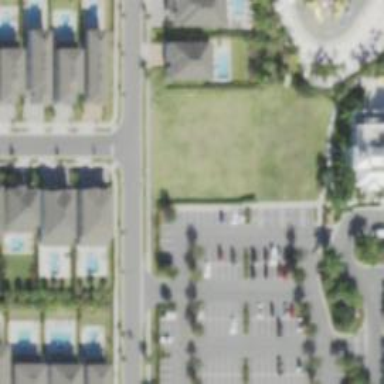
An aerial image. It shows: Parking space is available.